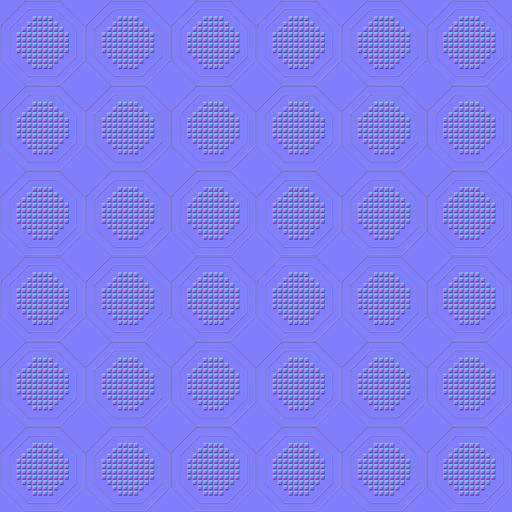
metal plates panels scifi